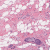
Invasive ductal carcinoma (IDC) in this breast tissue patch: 1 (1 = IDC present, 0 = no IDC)